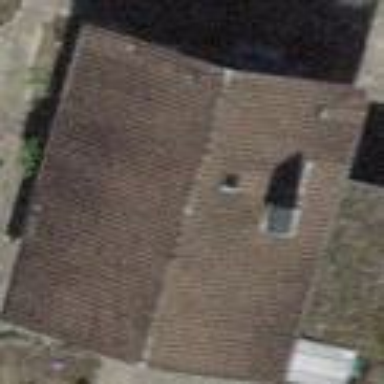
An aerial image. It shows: Detached building with gabled tile roof.